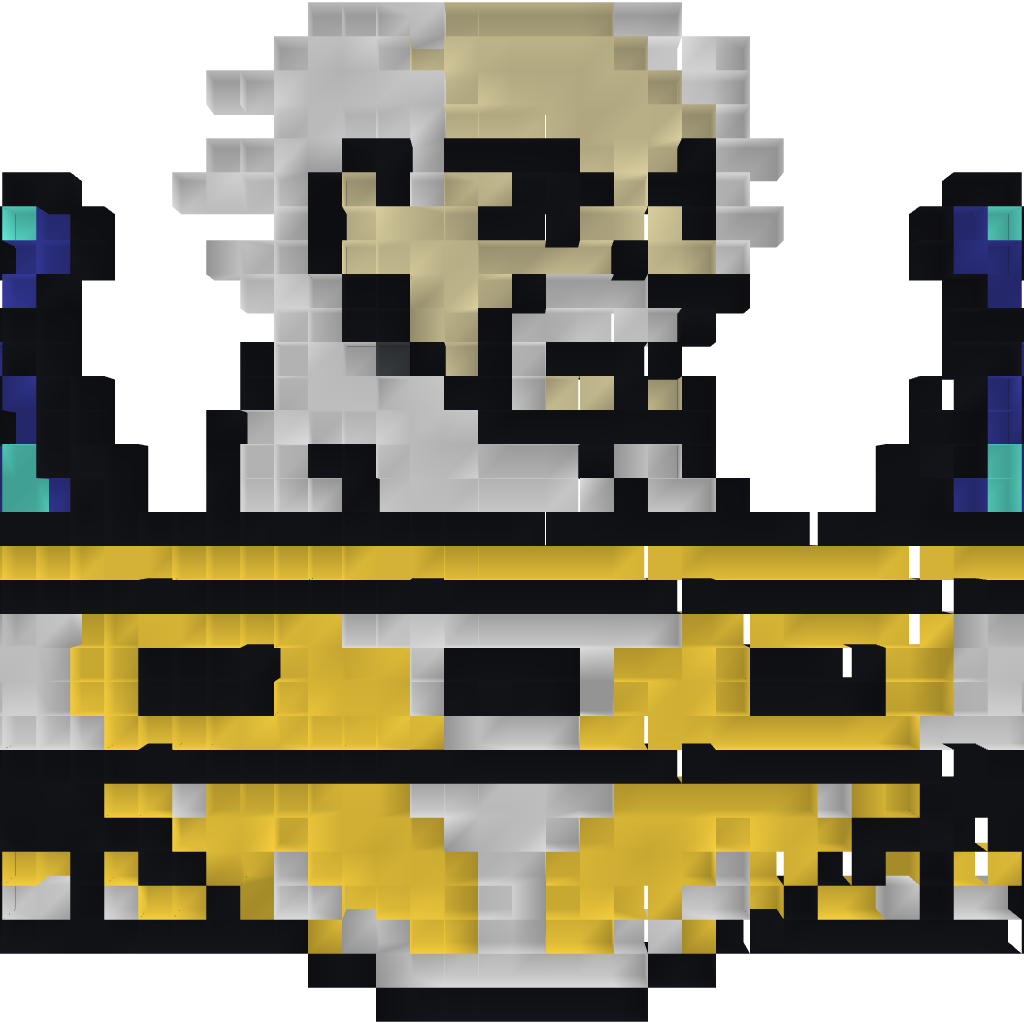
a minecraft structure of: Dr Wily